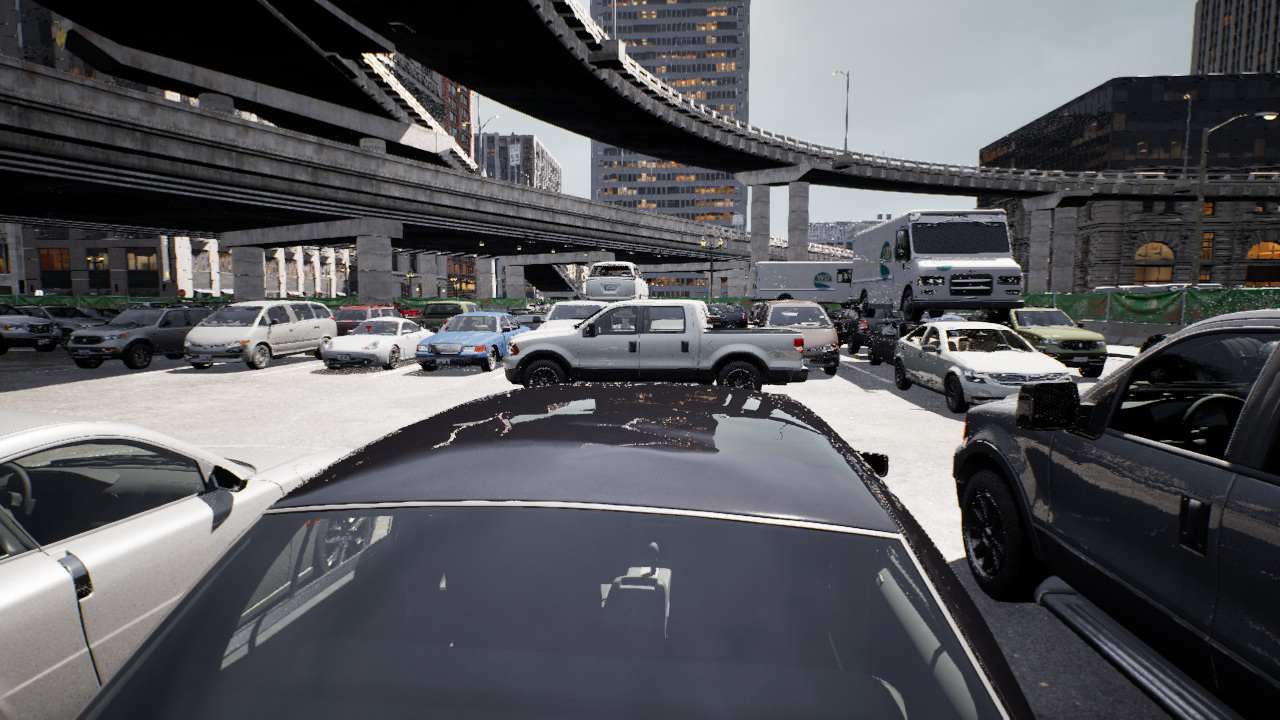
Venue: arterial
Lighting: clear day
Vehicle rig: pickup